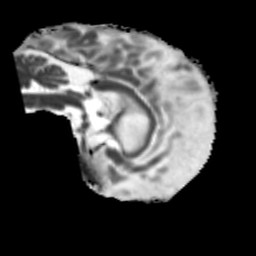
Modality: MD
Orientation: sagittal
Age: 64
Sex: male
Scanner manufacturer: siemens
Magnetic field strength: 3 T
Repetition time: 5.25 s
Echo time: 0.08 s